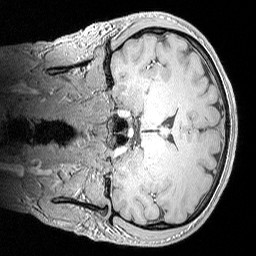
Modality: MP2RAGE
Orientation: coronal
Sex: male
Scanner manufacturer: siemens
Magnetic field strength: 3 T
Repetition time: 5 s
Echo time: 0.00292 s